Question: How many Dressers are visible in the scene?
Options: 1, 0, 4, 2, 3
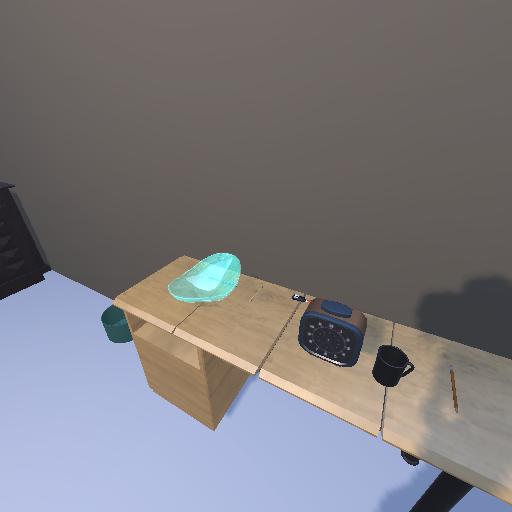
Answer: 1